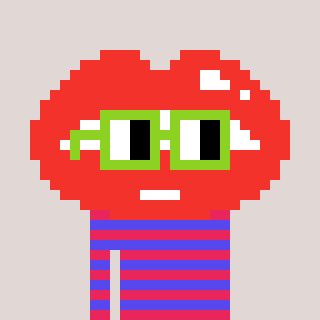
a pixel art character with square light green glasses, a lips-shaped head and a computerblue-colored body on a warm background